Field crop: tomato
Growth stage: 1
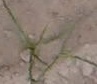
Species: cyperus